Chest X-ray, PA view. Patient: 37 years old, sex F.
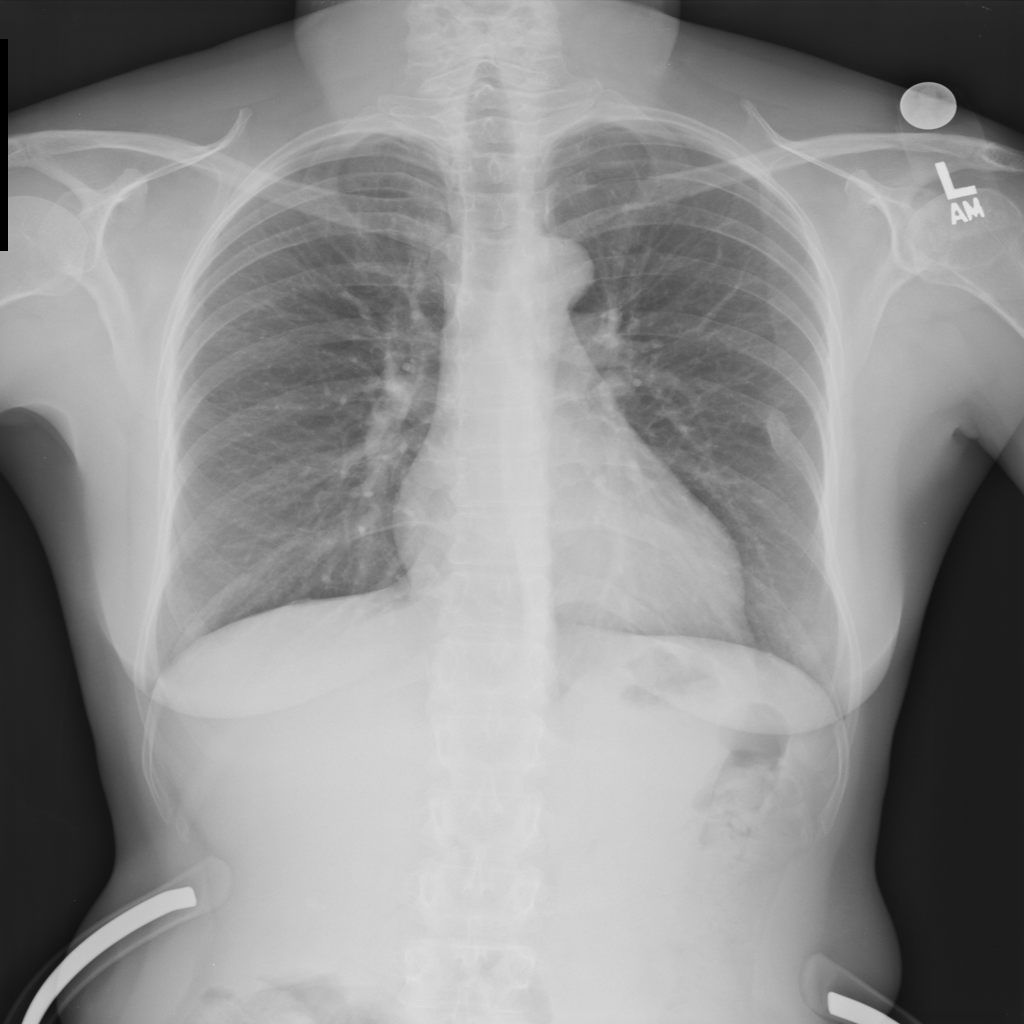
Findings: No Finding